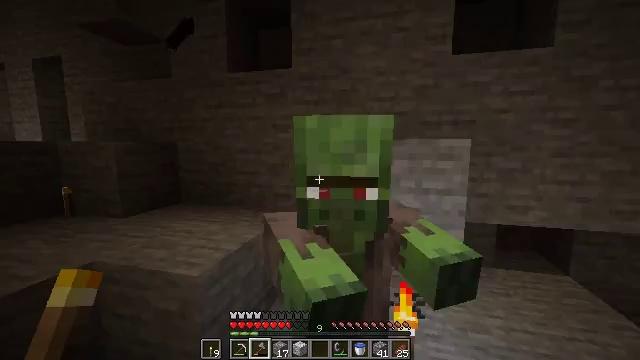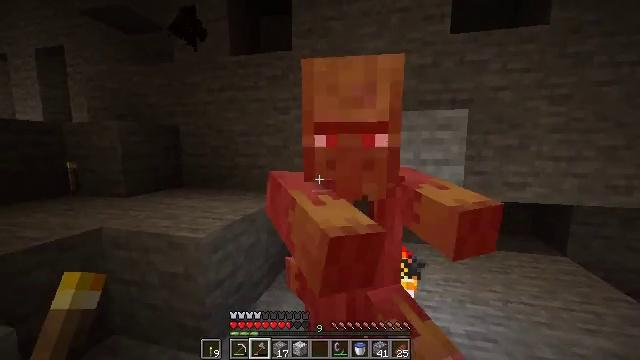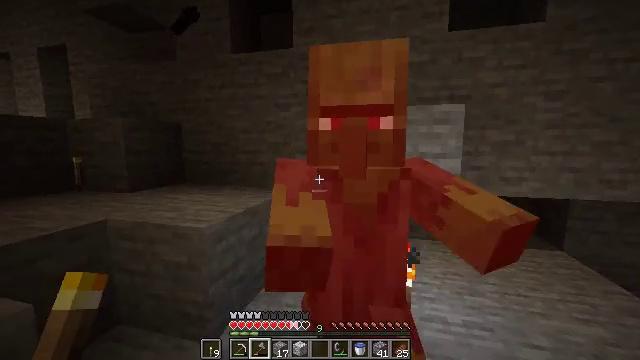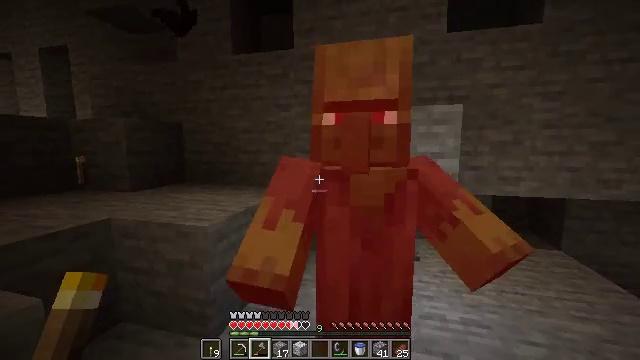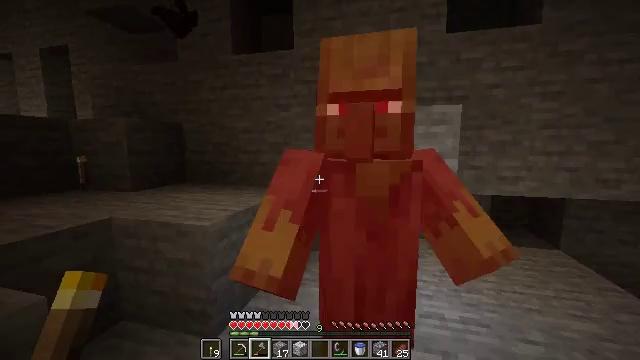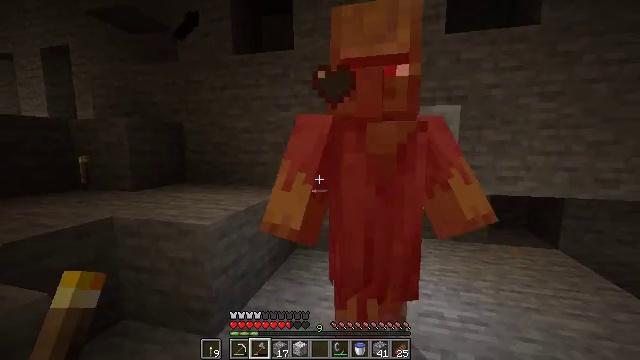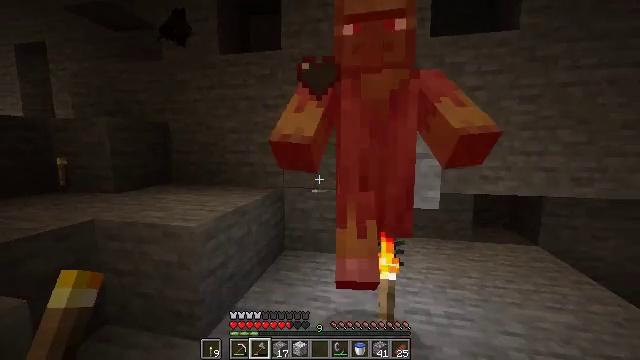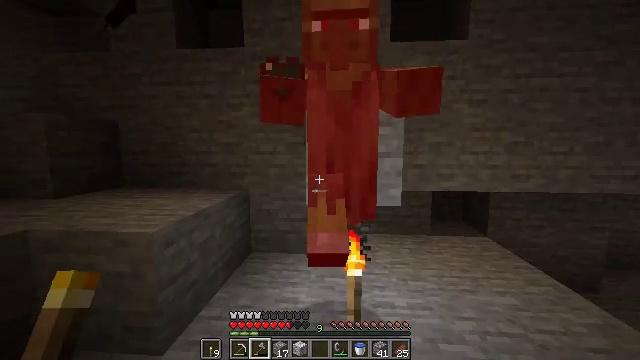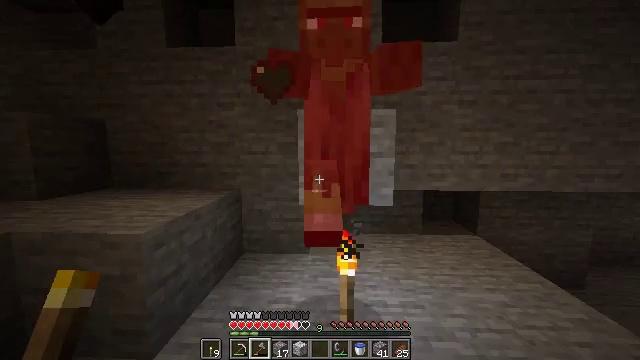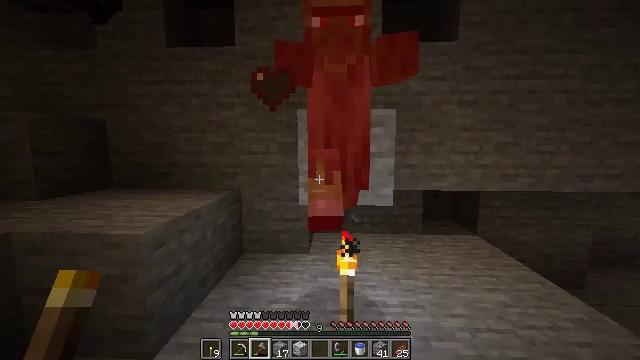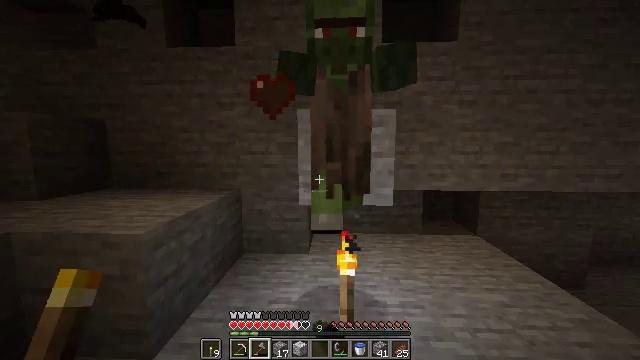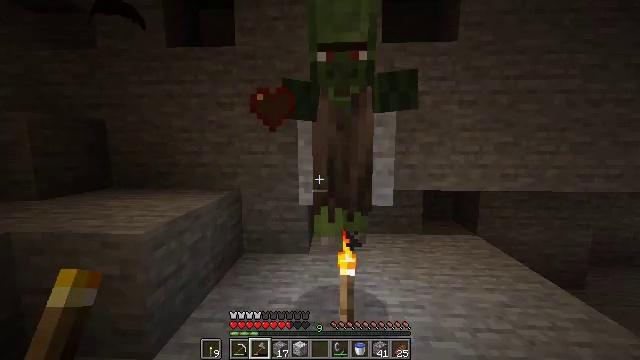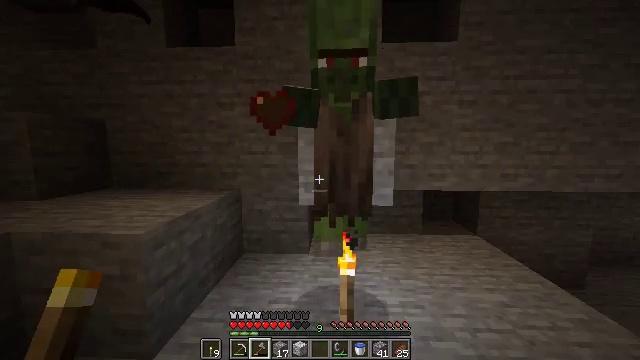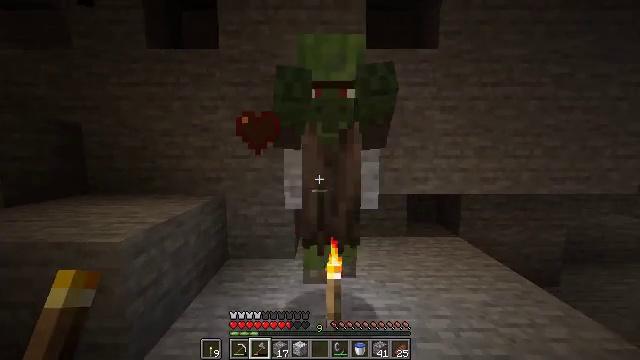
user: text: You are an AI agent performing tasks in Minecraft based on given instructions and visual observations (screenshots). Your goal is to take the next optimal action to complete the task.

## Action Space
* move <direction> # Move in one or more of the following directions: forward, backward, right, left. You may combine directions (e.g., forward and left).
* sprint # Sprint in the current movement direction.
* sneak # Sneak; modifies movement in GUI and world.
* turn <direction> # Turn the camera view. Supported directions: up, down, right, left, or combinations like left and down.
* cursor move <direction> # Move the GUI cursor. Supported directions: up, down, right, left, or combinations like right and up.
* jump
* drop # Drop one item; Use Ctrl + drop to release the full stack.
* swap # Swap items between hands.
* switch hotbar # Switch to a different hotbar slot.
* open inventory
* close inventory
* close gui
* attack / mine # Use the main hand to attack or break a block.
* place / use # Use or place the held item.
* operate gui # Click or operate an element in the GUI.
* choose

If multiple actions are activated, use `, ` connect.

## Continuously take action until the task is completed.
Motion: motion action
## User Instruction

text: Hunt the zombie villager.
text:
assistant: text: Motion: no_op
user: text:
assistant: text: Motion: no_op
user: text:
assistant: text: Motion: no_op
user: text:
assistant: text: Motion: no_op
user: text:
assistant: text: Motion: no_op
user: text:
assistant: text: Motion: turn right
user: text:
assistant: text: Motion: turn right
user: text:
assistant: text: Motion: turn right
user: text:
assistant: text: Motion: attack / mine
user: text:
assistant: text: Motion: attack / mine
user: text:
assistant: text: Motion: attack / mine
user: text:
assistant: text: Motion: no_op
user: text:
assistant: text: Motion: turn right
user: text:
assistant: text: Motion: no_op